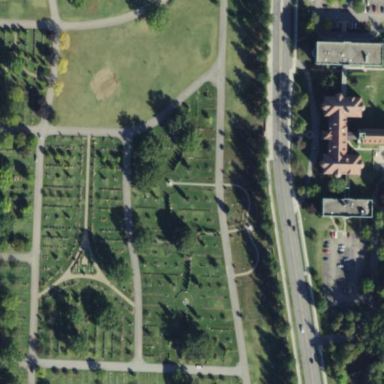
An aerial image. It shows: Historical memorial located in graveyard.